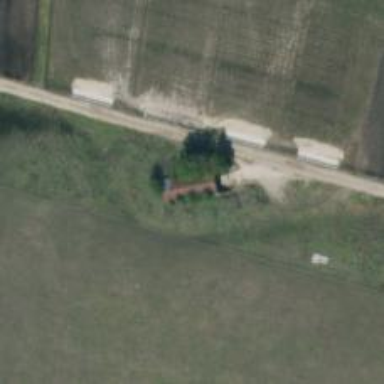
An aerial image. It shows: Military bunker.